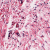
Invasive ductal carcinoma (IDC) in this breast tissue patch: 0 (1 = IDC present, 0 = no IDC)